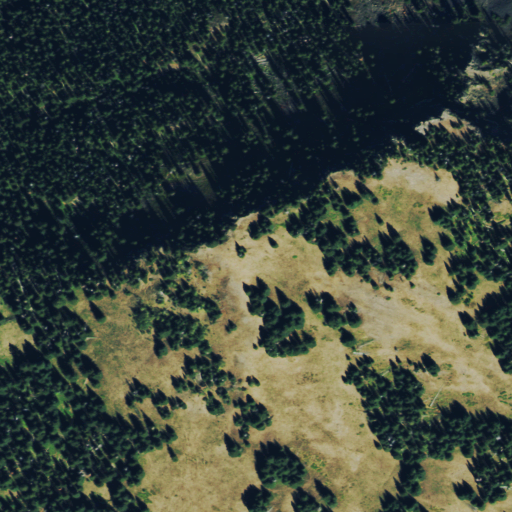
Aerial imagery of mountain in Colorado named Snell Mountain containing evergreen forest and shrub